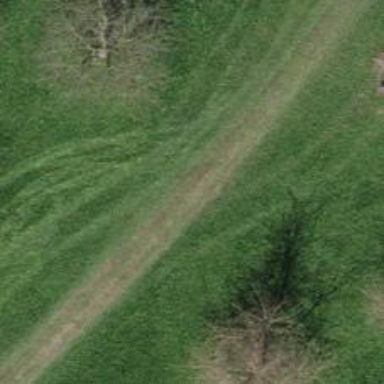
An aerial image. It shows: Grass track with grade4 quality surface.